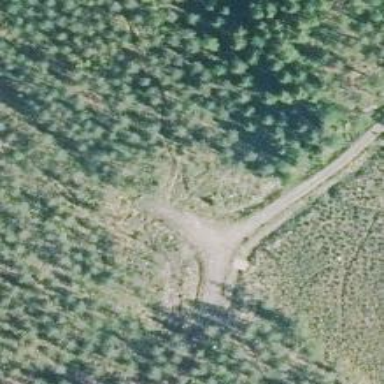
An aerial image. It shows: Track road.